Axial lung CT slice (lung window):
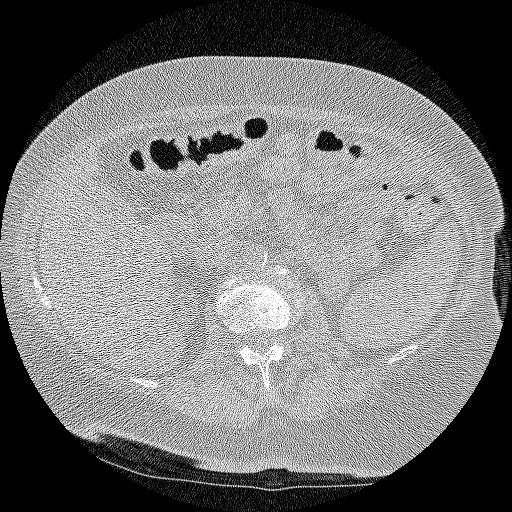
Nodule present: no